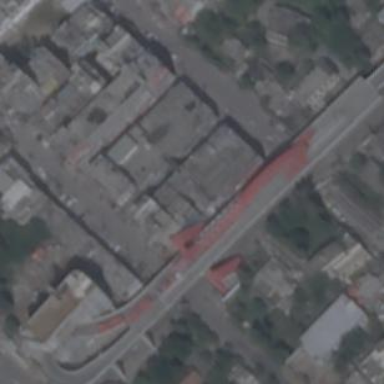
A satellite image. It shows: Commercial building.